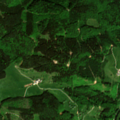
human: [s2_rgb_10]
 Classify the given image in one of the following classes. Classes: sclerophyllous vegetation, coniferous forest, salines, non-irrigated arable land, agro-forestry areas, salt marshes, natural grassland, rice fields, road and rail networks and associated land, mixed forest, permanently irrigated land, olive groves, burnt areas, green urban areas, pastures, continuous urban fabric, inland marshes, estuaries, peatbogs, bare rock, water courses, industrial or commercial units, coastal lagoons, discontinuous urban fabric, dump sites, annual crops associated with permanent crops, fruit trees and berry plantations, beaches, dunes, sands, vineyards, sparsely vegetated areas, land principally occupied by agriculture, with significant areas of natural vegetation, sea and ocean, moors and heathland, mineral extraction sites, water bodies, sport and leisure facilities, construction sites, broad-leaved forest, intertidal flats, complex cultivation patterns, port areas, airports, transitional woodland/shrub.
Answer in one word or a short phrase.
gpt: pastures, coniferous forest, mixed forest